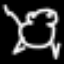
Label: frog